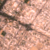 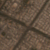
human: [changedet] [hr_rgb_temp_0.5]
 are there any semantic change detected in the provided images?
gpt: Two big orthogonal roads appear in the middle of the residential area.